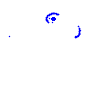
Particle: pion